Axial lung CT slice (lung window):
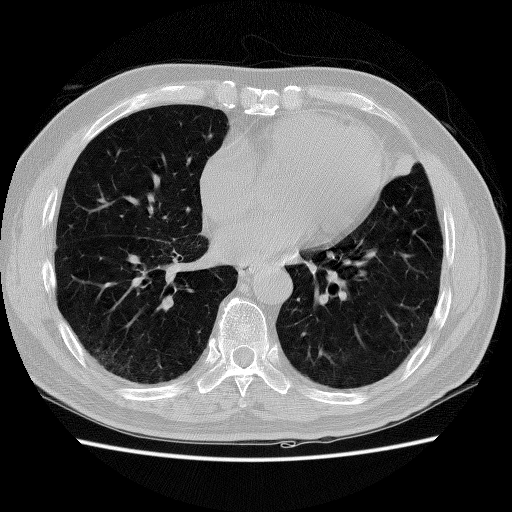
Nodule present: no